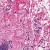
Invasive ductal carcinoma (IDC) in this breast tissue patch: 0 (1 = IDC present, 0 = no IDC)